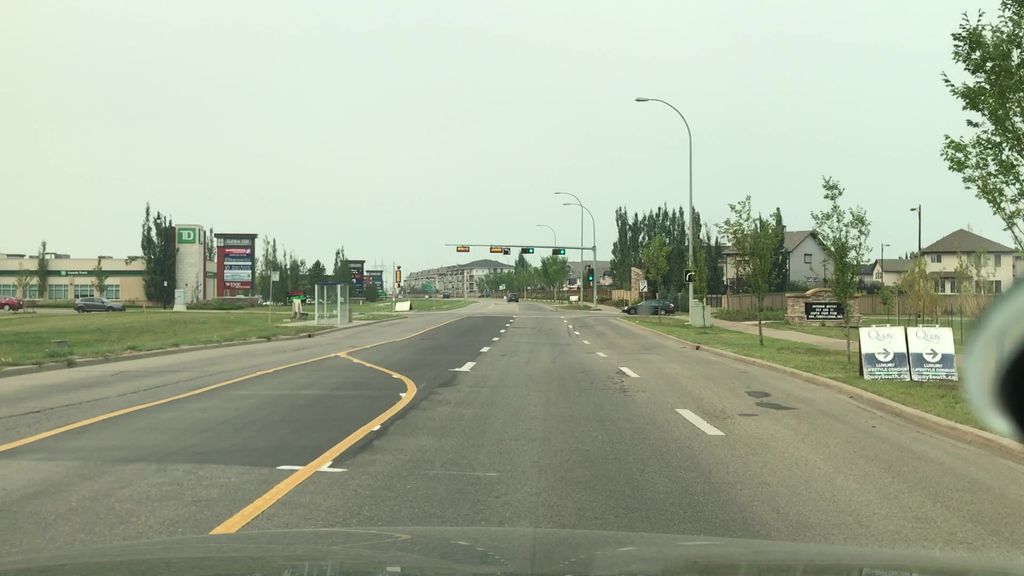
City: edmonton